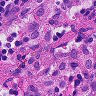
Metastatic tissue present: no